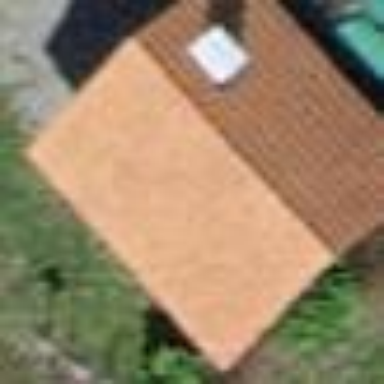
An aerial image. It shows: Hut.